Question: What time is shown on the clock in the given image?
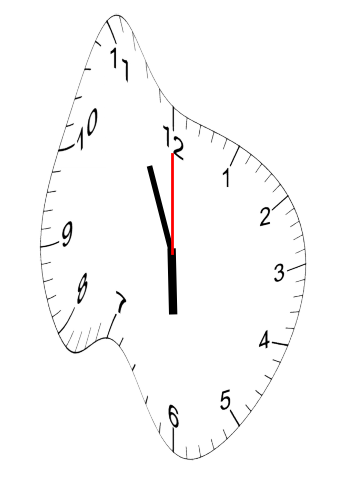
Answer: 05:56:00